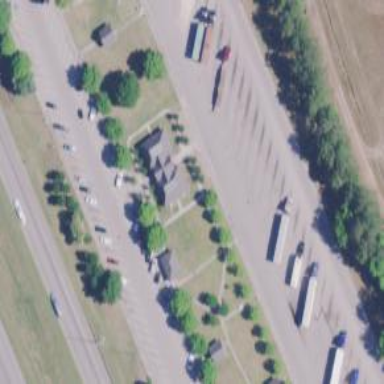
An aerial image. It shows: Rest area on the road.